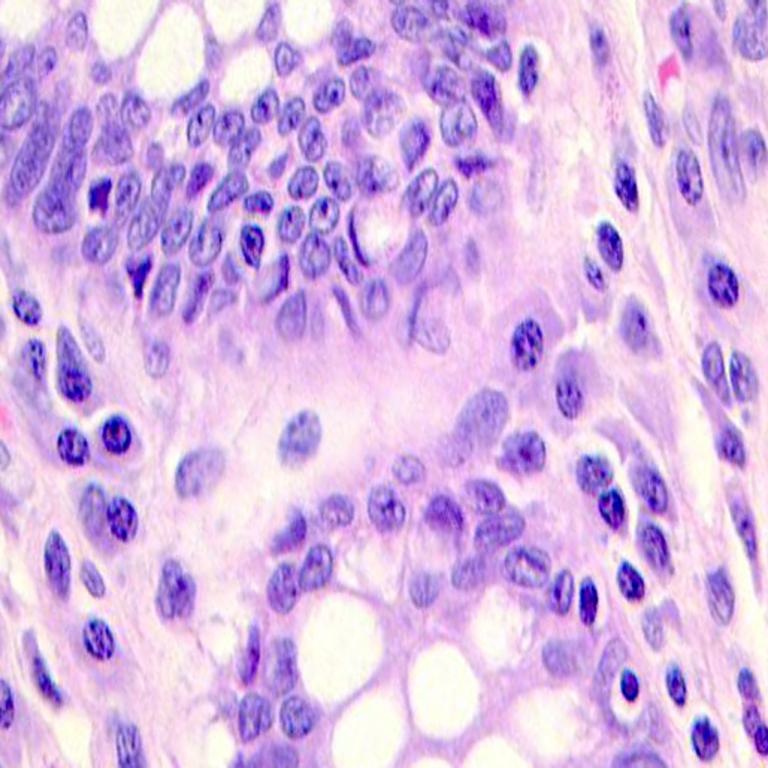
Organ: colon
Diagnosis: benign